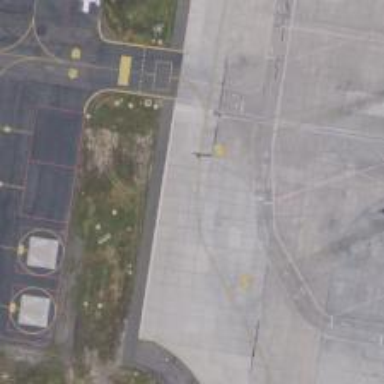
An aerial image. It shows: Image of taxiway at airport.